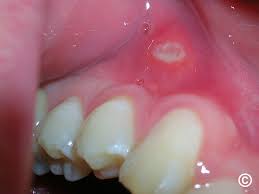
Condition: Mouth Ulcer